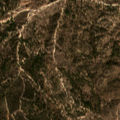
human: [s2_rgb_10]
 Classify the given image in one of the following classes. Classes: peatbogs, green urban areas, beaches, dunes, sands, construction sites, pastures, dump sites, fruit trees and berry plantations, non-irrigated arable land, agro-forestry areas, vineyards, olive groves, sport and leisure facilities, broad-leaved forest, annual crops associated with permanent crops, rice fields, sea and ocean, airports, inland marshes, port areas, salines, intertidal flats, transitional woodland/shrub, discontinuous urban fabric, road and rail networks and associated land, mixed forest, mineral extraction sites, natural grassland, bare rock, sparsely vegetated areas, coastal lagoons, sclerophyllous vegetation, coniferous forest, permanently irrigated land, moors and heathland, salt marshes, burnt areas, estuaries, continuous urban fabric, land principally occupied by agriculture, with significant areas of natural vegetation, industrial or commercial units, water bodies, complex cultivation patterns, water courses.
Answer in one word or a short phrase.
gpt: agro-forestry areas, broad-leaved forest, transitional woodland/shrub